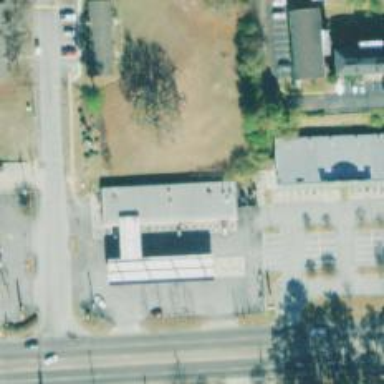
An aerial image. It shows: Convenience shop.